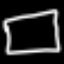
Label: square